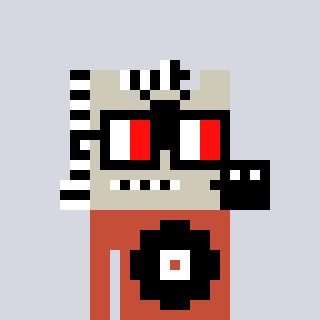
a pixel art character with square glasses with black frames and red eyes, a zebra-shaped head and a rust-colored body on a cool background